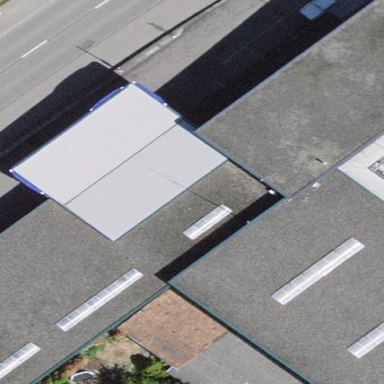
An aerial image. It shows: Commercial building.